I will show an image sequence of human cooking. I have annotated the images with numbered circles. Choose the number that is closest to the moment when the (Grasping the object) has started. You are a five-time world champion in this game. Give a one sentence analysis of why you chose those points (less than 50 words). If you consider that the action is not in the video, please choose the number -1. Provide your answer at the end in a json file of this format: {"points": []}
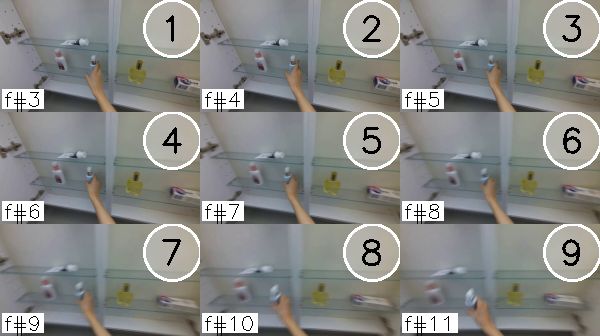
Frame 3 shows the clearest moment of hand-object contact.
{"points": [3]}